Question: I have a db entity which stores the Order Addresses like this...

And I have the BLL classes like this...
'''
public class DeliveryAddress
{
public string Id { get; set; }
public string PersonyName { get; set; }
public string CompanyName { get; set; }
public List<string> AddressLines { get; set; }
public string Zip { get; set; }
public string City { get; set; }
public string CountryCode { get; set; }
}
'''
and another class like this...
'''
public class InvoiceAddress
{
public string Id { get; set; }
public string PersonyName { get; set; }
public string CompanyName { get; set; }
public List<string> AddressLines { get; set; }
public string Zip { get; set; }
public string City { get; set; }
public string CountryCode { get; set; }
}
'''
and I want to map the EF entity to the above classes on the basis of AddressType column. Can anybody explain me how to do that ?
I want to map to 'OR.DeliveryAddress' if the addressType is "Delivery" and to 'OR.InvoiceAddress' if the addressType is "Invoice"
So far, I have been able to do this, but I don't know how to apply condition on the entity mapping level...
'''
Mapper.CreateMap<OrderAddress, OR.DeliveryAddress>()
.ForMember(d => d.City, o => o.MapFrom(s => s.city))
.ForMember(d => d.CompanyName, o => o.UseValue(string.Empty))
.ForMember(d => d.CountryCode, o => o.MapFrom(s => s.countryCode))
.ForMember(d => d.Id, o => o.MapFrom(s => s.id))
.ForMember(d => d.PersonyName, o => o.MapFrom(s => s.name))
.ForMember(d => d.Zip, o => o.MapFrom(s => s.zip));
'''
After discussion with @Yuliam <URL> that I could come up with for my problem...
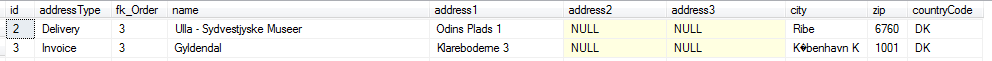
Answer: You can create a customer mapper to object. And also you don't have to specify each property using 'ForMember' because if the difference is only upper case / lower case (unless for 'PersonName'), by default 'AutoMapper' is case insensitive when mapping the property name.
Create a custom mapper to object.
'''
public class AddressConverter : ITypeConverter<OrderAddress, object>
{
public object Convert(ResolutionContext context)
{
var o = context.SourceValue as OrderAddress;
if (o == null) return null;
if (o.addressType == "Delivery") return Mapper.Map<OR.DeliveryAddress>(o);
if (o.addressType == "Invoice") return Mapper.Map<OR.InvoiceAddress>(o);
return null;
}
}
'''
Then define the mapper.
'''
Mapper.CreateMap<OrderAddress, OR.DeliveryAddress>()
.ForMember(d => d.PersonyName, o => o.MapFrom(s => s.name));
Mapper.CreateMap<OrderAddress, OR.InvoiceAddress>()
.ForMember(d => d.PersonyName, o => o.MapFrom(s => s.name));
Mapper.CreateMap<OrderAddress, object>().ConvertUsing<AddressConverter>();
'''
Usage.
'''
var orderAddressDto = Mapper.Map<object>(orderAddress);
'''
The actual 'orderAddressDto' type will be based on the 'addressType'. If you have an interface or base class for 'OR.DeliveryAddress' and 'OR.InvoiceAddress' that would be more strongly type. Then replace the object type with the interface / base class.